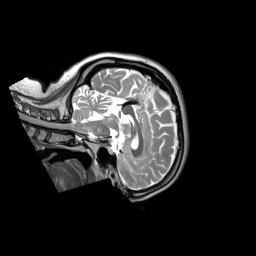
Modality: T2w
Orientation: sagittal
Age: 27
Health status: ill
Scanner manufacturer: siemens
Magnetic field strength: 3 T
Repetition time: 2.8 s
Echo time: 0.326 s